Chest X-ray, PA view. Patient: 55 years old, sex F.
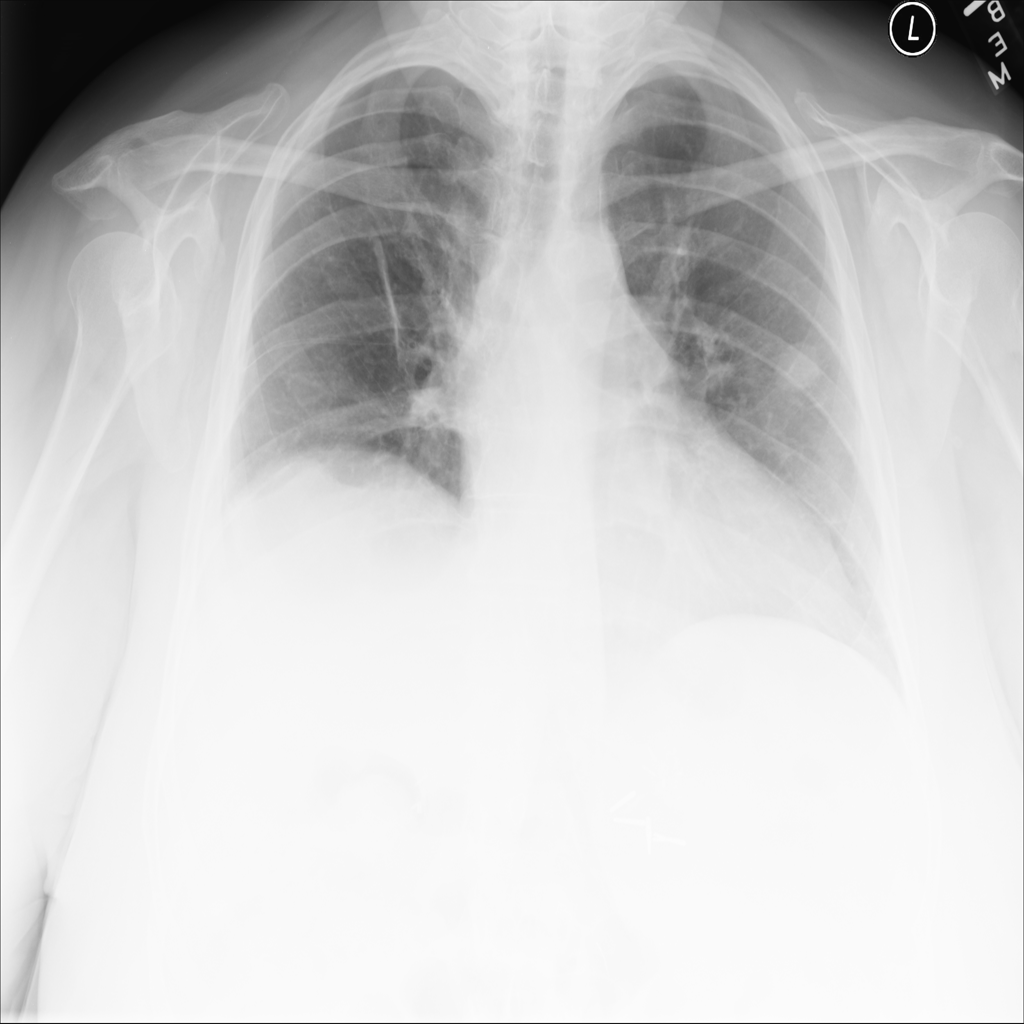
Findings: Nodule